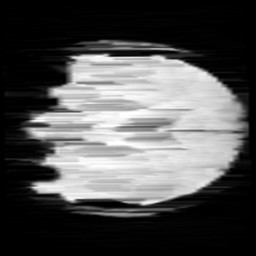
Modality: minIP
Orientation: coronal
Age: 12
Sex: male
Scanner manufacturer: siemens
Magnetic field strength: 3 T
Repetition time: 0.027 s
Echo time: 0.02 s